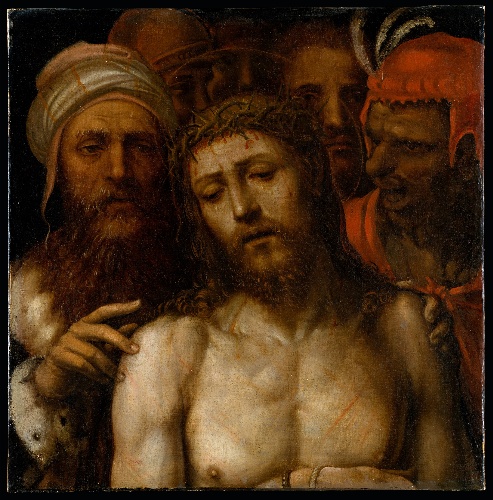
Title: Christ Presented to the People (Ecce Homo)
Artist: Sodoma (Giovanni Antonio Bazzi)
Artist bio: Italian, Vercelli 1477–1549 Siena
Date: ca. 1540–49
Object type: Painting
Classification: Paintings
Medium: Oil on canvas
Dimensions: 23 5/8 x 23 1/4 in. (60 x 59.1 cm)
Department: European Paintings
Credit line: Gift of Asbjorn R. Lunde, in memory of his parents, Karl and Elisa Lunde, 1996
Accession year: 1996
Repository: Metropolitan Museum of Art, New York, NY
Tags: Men|Christ